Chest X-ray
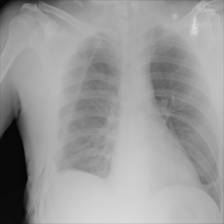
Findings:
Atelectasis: positive
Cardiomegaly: negative
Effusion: negative
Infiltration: negative
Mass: negative
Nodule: negative
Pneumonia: negative
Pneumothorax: negative
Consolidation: negative
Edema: negative
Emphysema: positive
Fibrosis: negative
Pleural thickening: negative
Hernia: negative